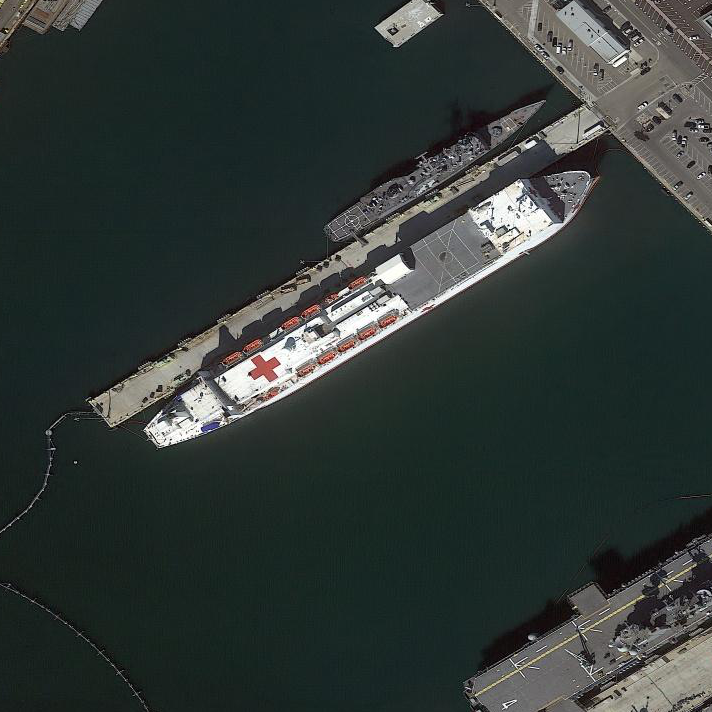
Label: Medical_ship